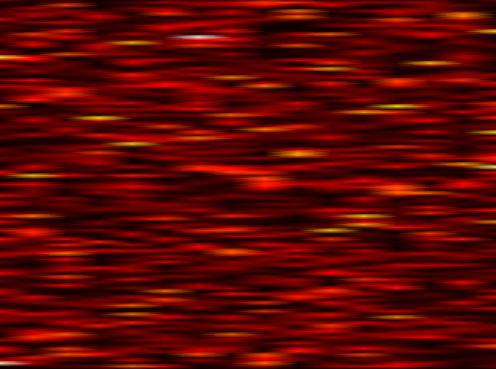
Label: UFMC